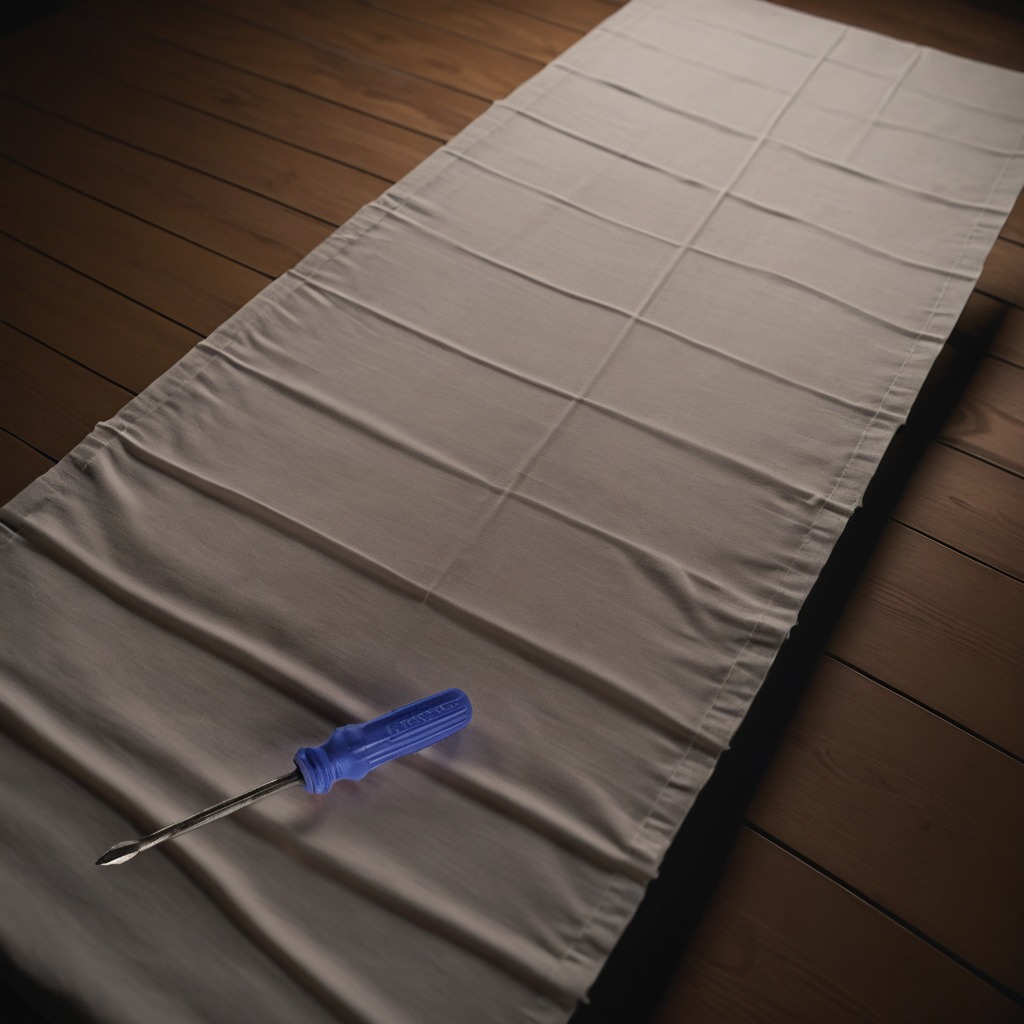
A screwdriver is lying on a wooden table inside a workshop at night.